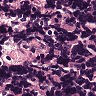
Metastatic tissue present: no